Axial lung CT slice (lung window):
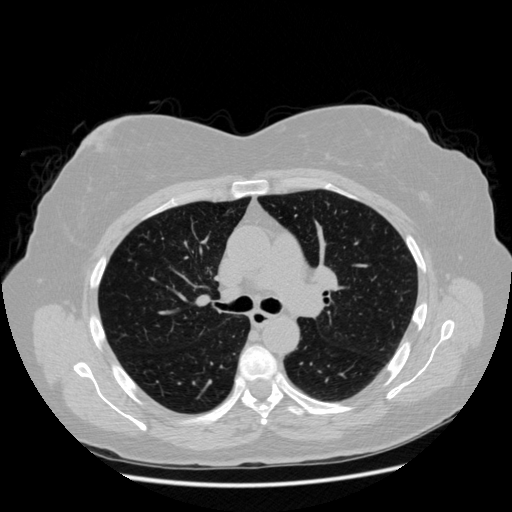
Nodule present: no